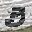
Label: 3